Question: I am doing a school project where I have to create a horizontal line that has some dots over it.
I cannot use css as a separated file. The css needs to be inside the tag of HTML.
For example:
I already created the horizontal line, but I cannot create the dots over it.
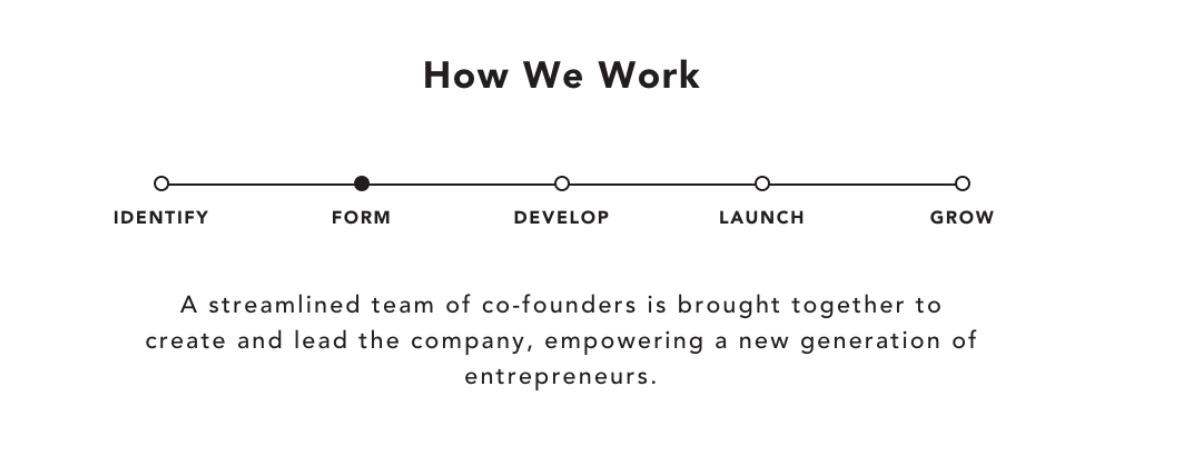
Answer: Here is my solution :
'''
.wraper {
padding: 50px;
text-align: center;
font-family: sans-serif;
width: 500px;
margin: 10px auto;
}
h1 {
margin: 50px auto;
}
.container {
border-top: 2px solid #000;
display: flex;
list-style: none;
padding: 0;
justify-content: space-between;
align-items: stretch;
align-content: stretch;
}
.link {
position: relative;
margin-top: 10px;
width: 100%;
}
.link a {
font-weight: bold;
text-decoration: none;
color: black;
text-transform: uppercase;
font-size: 15px;
}
.link:first-child {
margin-left: -55px;
}
.link:last-child {
margin-right: -55px;
}
.link::after {
content: "";
width: 10px;
height: 10px;
background: #fff;
position: absolute;
border-radius: 10px;
top: -18px;
left: 50%;
transform: translatex(-50%);
border: 2px solid black;
}
.active::after,
.link:hover::after {
background: black;
}
p.lead {
font-weight: 600;
margin: 50px auto;
line-height: 1.5;
}
'''
'''
<div class="wraper">
<h1>How We Work</h1>
<ul class="container">
<li class="link"><a href="">Identify</a></li>
<li class="link"><a href="">Form</a></li>
<li class="link active"><a href="">Develop</a></li>
<li class="link"><a href="">Launch</a></li>
<li class="link"><a href="">Grow</a></li>
</ul>
<p class="lead">A streamlined team of co-founders is brought together to create and lead the company, empowering a new generation of entrepreneurs.</p>
</div>
'''
Hope you need it :)